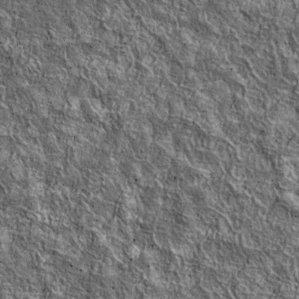
Label: non_frost